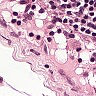
Metastatic tissue present: no